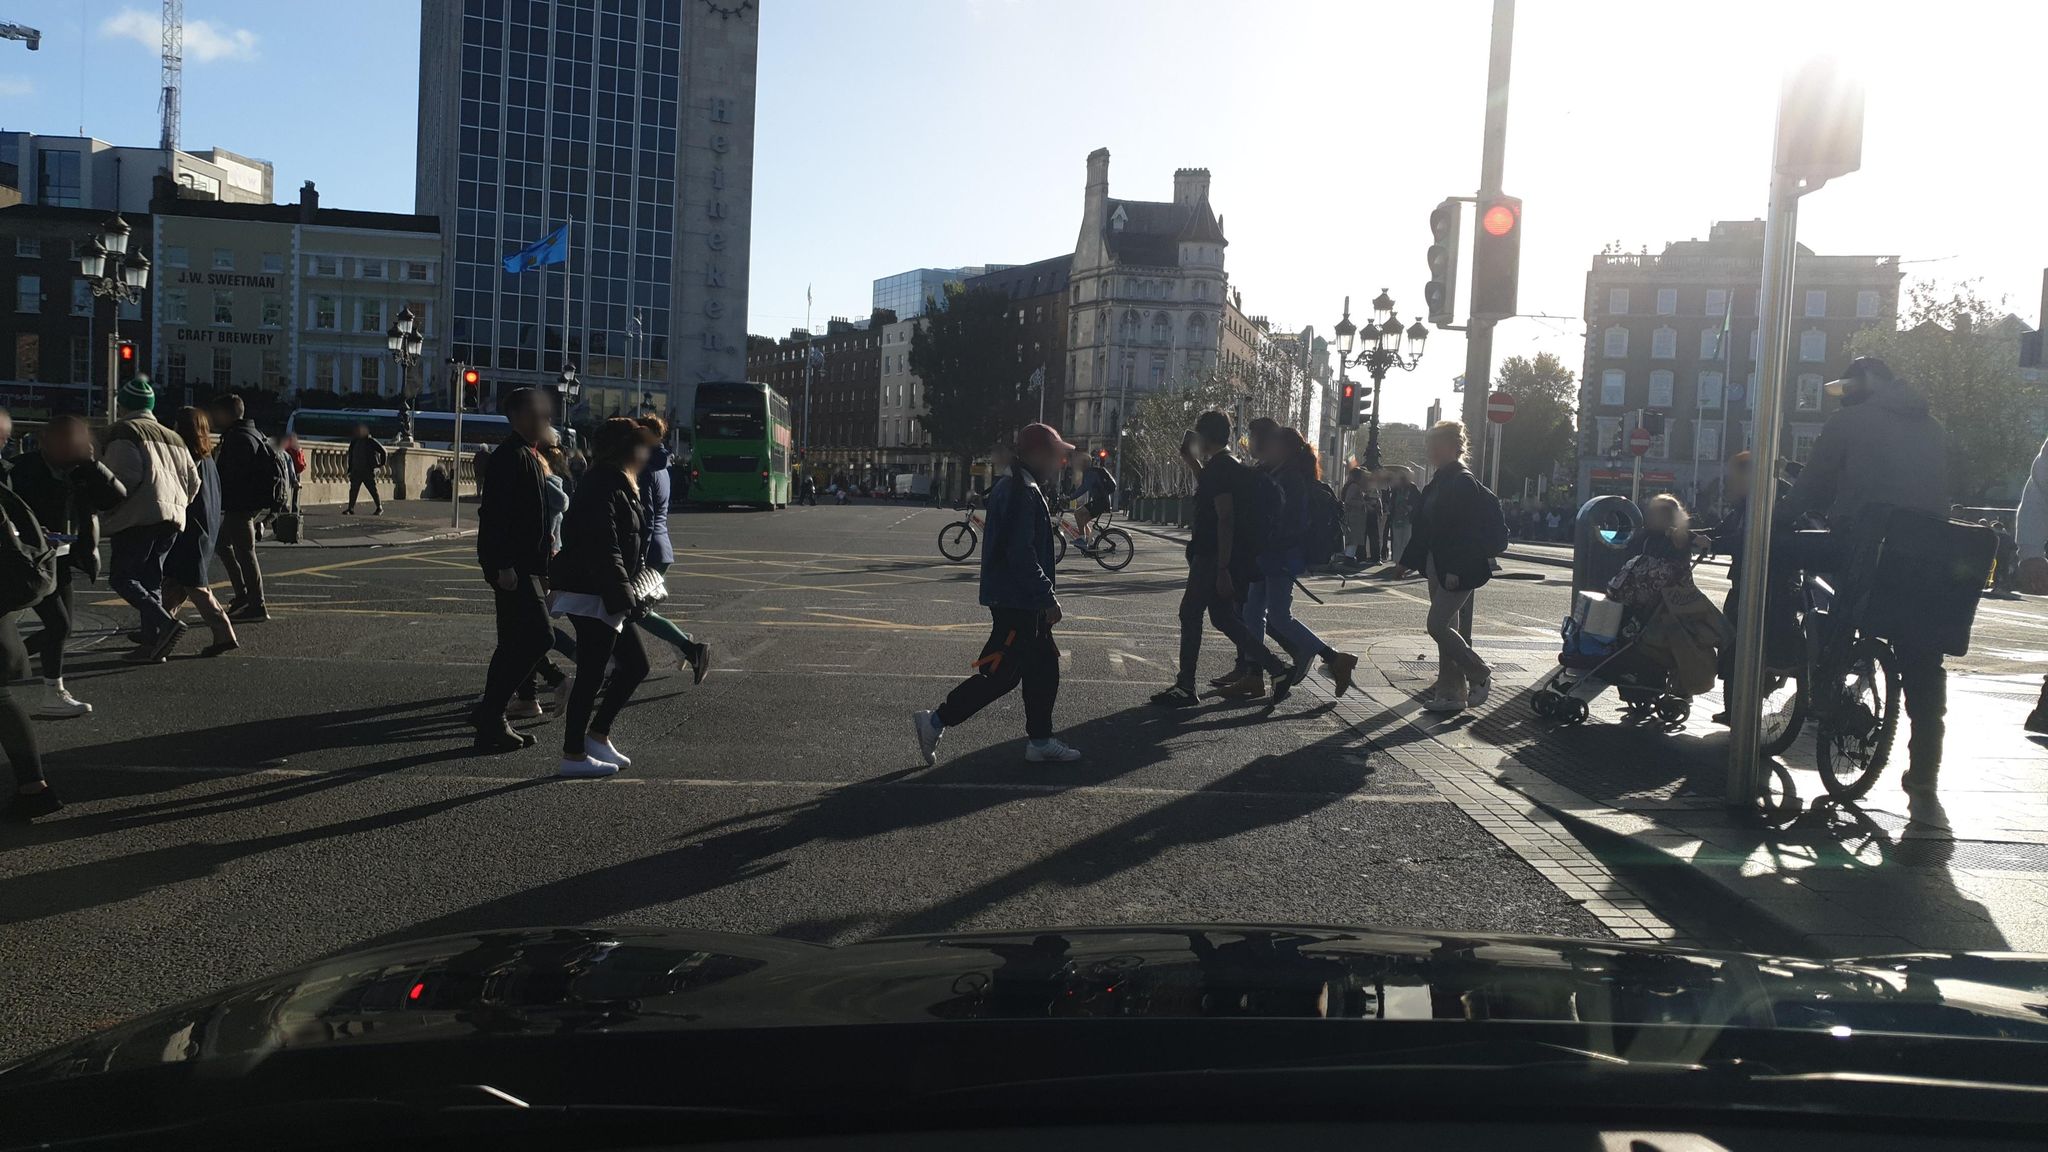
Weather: clear
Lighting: day
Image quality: good
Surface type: walking surface
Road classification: footway
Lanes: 2
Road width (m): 1
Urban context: urban centre
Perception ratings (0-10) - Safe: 4.45, Lively: 8.68, Beautiful: 8.69, Boring: 2.84, Depressing: 2.72, Wealthy: 3.16